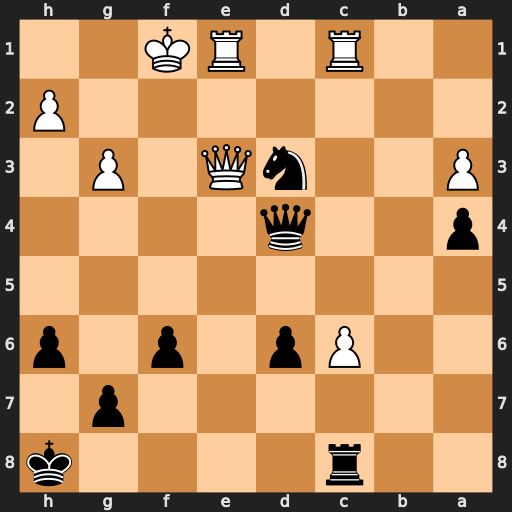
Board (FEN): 2r4k/6p1/2Pp1p1p/8/p2q4/P2nQ1P1/7P/2R1RK2
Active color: b
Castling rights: -
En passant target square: -
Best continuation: Qxe3 Rxe3 Nxc1